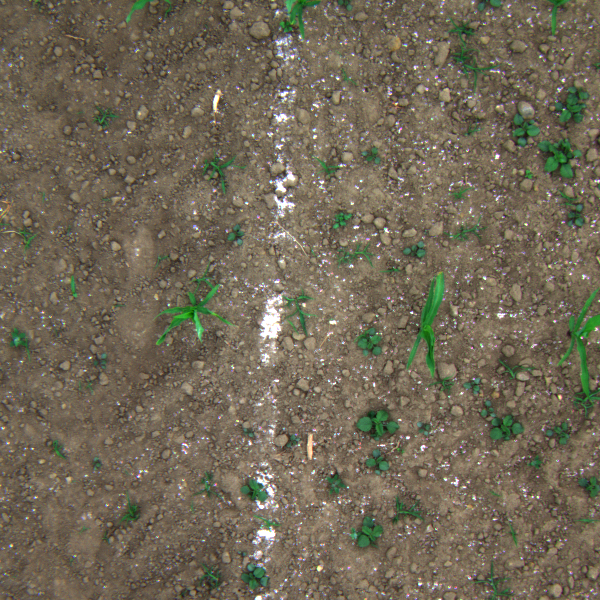
Acquisition date: 2023-06-06
Tile: 0725
Annotated plant instances:
label: amaranth
label: amaranth
label: amaranth
label: amaranth
label: weed_other
label: weed_other
label: barnyard_grass
label: barnyard_grass
label: barnyard_grass
label: barnyard_grass
label: barnyard_grass
label: amaranth
label: weed_other
label: weed_other
label: amaranth
label: barnyard_grass
label: weed_other
label: amaranth
label: barnyard_grass
label: barnyard_grass
label: barnyard_grass
label: amaranth
label: maize
label: barnyard_grass
label: amaranth
label: weed_other
label: barnyard_grass
label: barnyard_grass
label: maize
label: amaranth
label: amaranth
label: amaranth
label: amaranth
label: amaranth
label: quickweed
label: amaranth
label: barnyard_grass
label: amaranth
label: amaranth
label: amaranth
label: barnyard_grass
label: amaranth
label: barnyard_grass
label: barnyard_grass
label: barnyard_grass
label: maize
label: amaranth
label: amaranth
label: weed_other
label: amaranth
label: weed_other
label: barnyard_grass
label: amaranth
label: amaranth
label: amaranth
label: barnyard_grass
label: barnyard_grass
label: barnyard_grass
label: barnyard_grass
label: barnyard_grass
label: weed_other
label: barnyard_grass
label: amaranth
label: barnyard_grass
label: barnyard_grass
label: barnyard_grass
label: barnyard_grass
label: barnyard_grass
label: barnyard_grass
label: amaranth
label: barnyard_grass
label: quickweed
label: maize
label: barnyard_grass
label: barnyard_grass
label: barnyard_grass
label: barnyard_grass
label: barnyard_grass
label: barnyard_grass
label: barnyard_grass
label: barnyard_grass
label: barnyard_grass
label: barnyard_grass
label: maize
label: barnyard_grass
label: weed_other
label: amaranth
label: maize
label: amaranth
label: maize
label: barnyard_grass
label: barnyard_grass
label: barnyard_grass
label: barnyard_grass
label: barnyard_grass
label: barnyard_grass
label: barnyard_grass
label: barnyard_grass
label: barnyard_grass
label: barnyard_grass
label: weed_other
label: weed_other